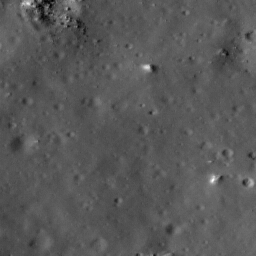
Host type: background_regolith
Lunar coordinates: latitude nan, longitude nan